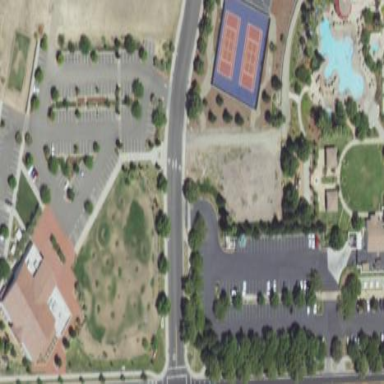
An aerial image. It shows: Parking area.